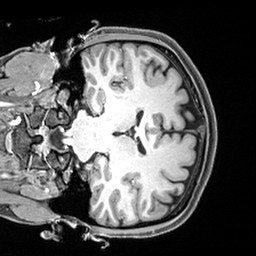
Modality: T1w
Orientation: coronal
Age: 28
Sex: female
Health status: healthy
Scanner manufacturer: siemens
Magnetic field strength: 3 T
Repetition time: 2.4 s
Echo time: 0.00217 s